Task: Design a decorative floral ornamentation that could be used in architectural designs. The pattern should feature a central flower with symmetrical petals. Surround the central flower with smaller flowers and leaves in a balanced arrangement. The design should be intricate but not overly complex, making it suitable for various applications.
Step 1678:
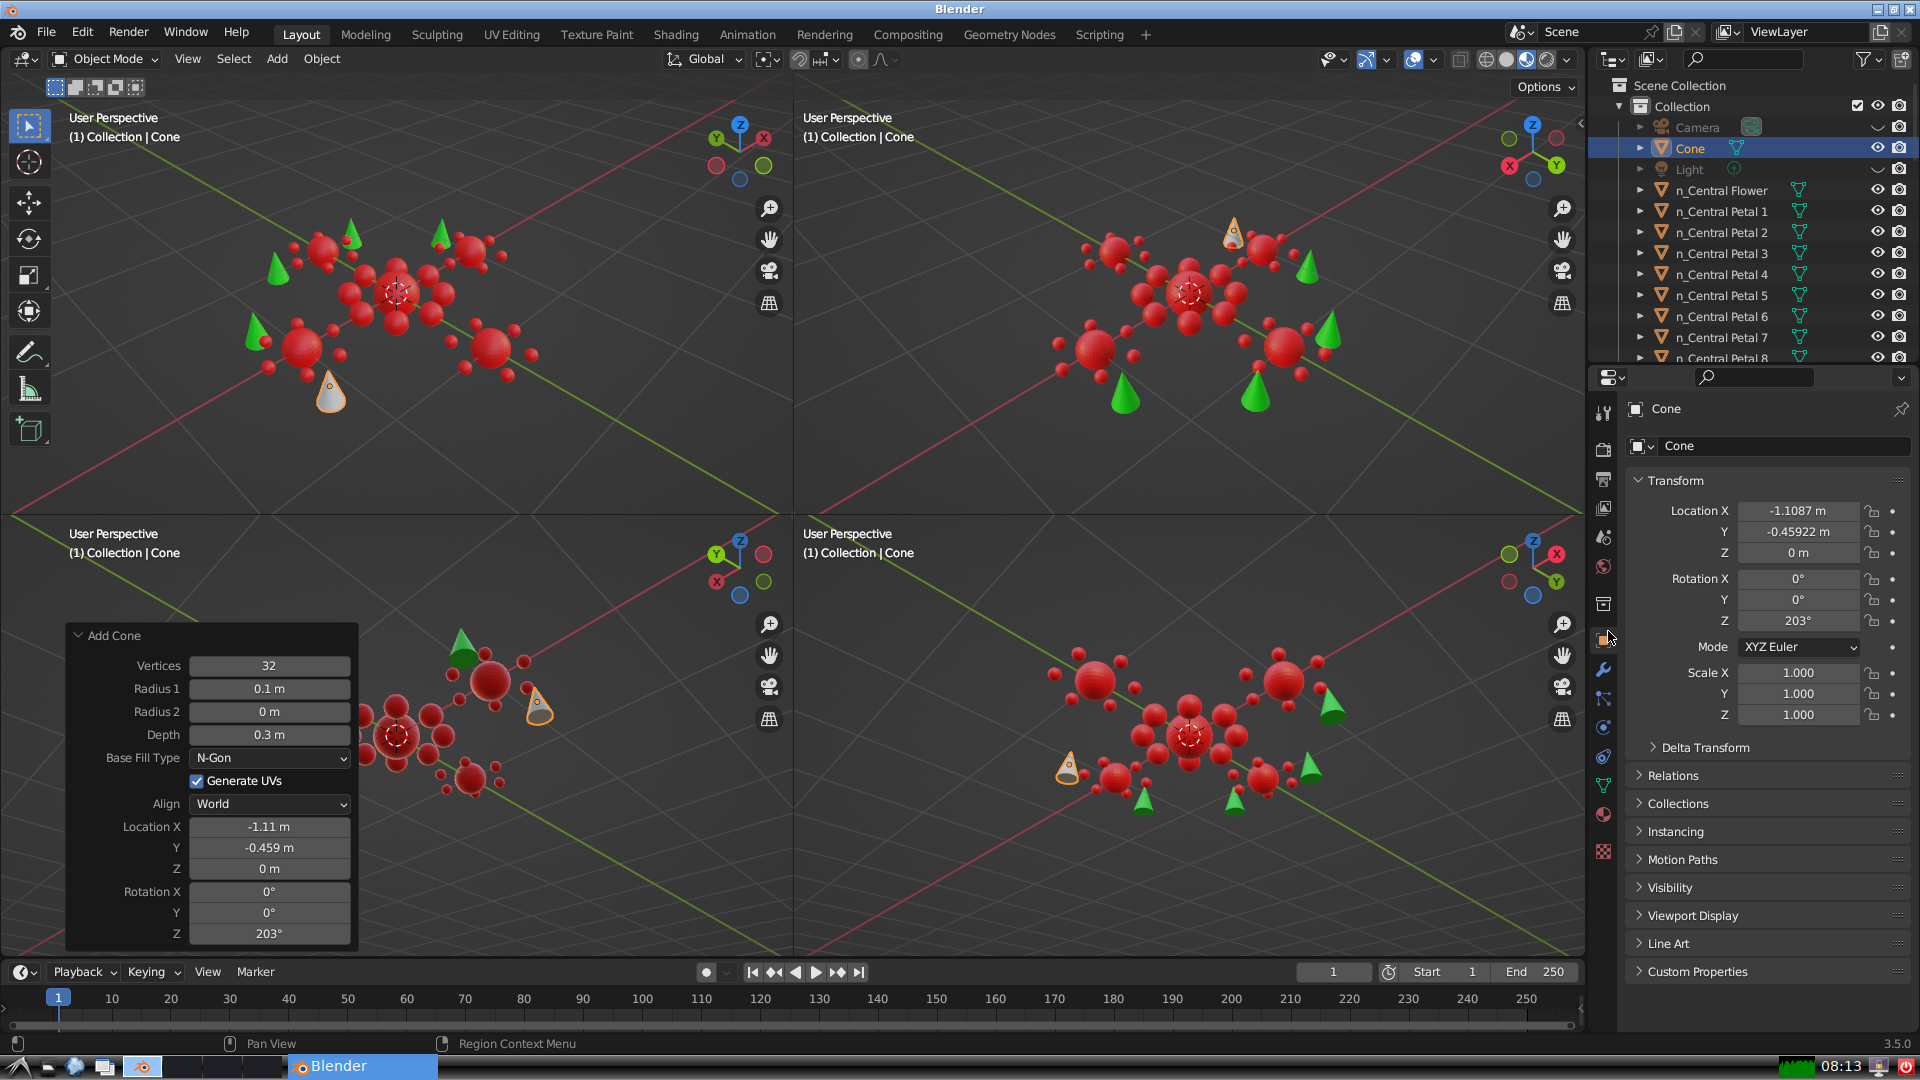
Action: {"mouse_move": [1732, 445]}